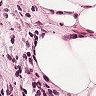
Metastatic tissue present: yes